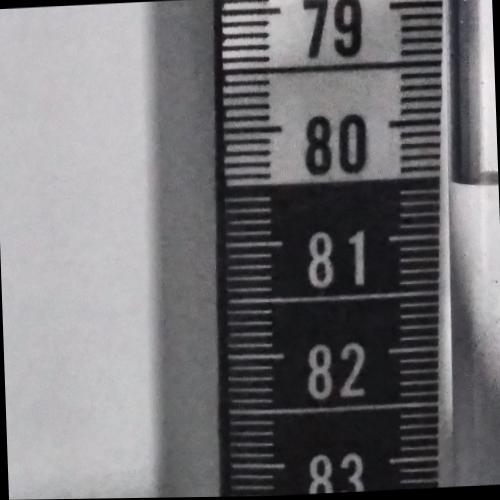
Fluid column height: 80.5 cm